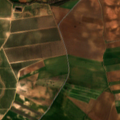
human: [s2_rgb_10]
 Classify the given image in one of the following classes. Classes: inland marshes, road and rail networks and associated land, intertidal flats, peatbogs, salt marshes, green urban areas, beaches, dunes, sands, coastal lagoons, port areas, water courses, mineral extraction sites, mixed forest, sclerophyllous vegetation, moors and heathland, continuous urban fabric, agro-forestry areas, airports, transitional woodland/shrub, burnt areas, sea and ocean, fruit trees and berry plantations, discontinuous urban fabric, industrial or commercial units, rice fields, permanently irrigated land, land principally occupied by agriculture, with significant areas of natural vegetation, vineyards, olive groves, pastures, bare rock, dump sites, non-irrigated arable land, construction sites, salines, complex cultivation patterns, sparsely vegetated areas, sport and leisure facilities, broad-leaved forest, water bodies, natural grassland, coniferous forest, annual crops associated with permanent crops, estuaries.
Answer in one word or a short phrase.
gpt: non-irrigated arable land, vineyards, olive groves